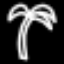
Label: palm tree